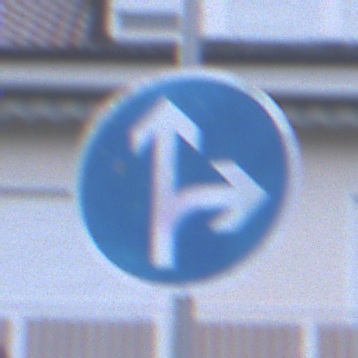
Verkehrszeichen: VorgeschriebeneFahrtrichtungGeradeausOderRechts
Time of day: SunriseSunset
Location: Outdoor (Urban)
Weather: PartlyCloudy
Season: NotSpecified
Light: Natural